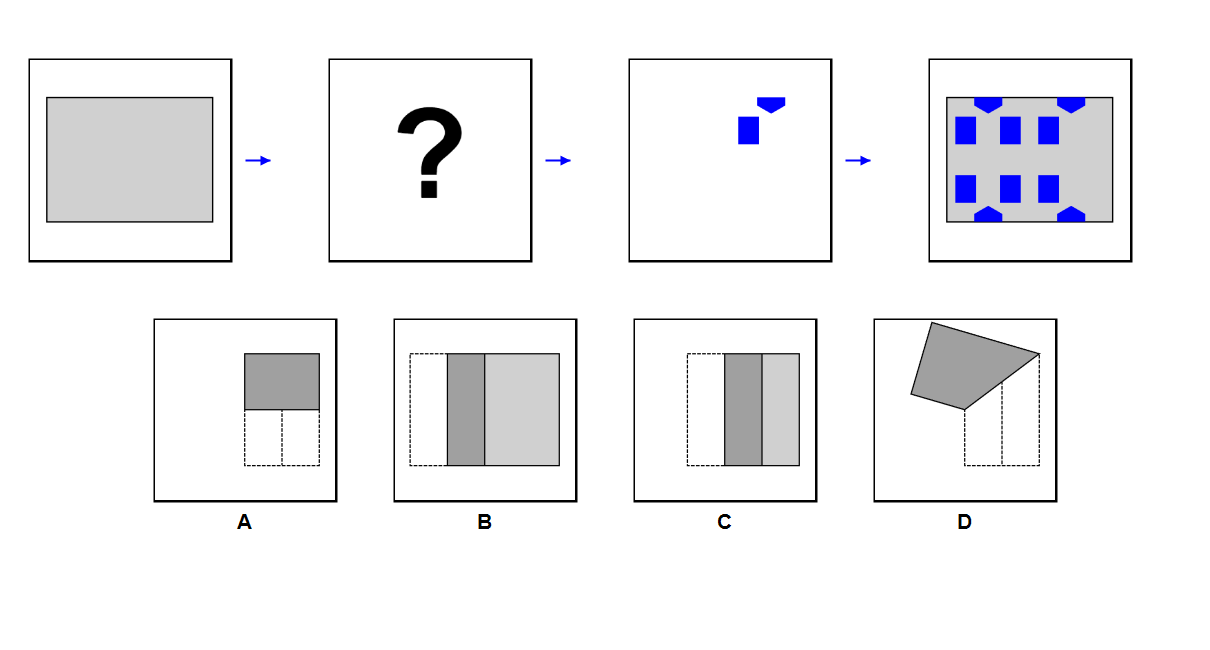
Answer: D